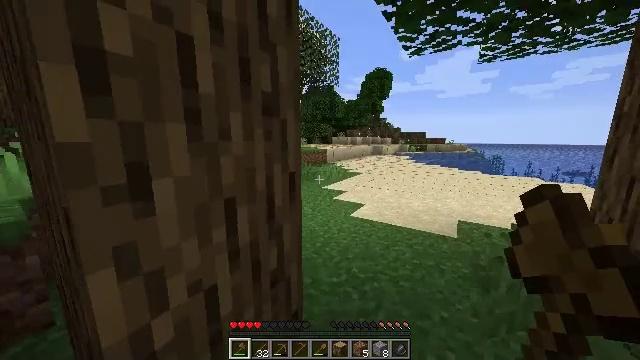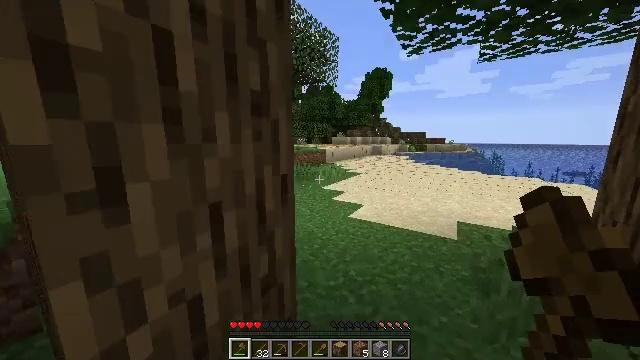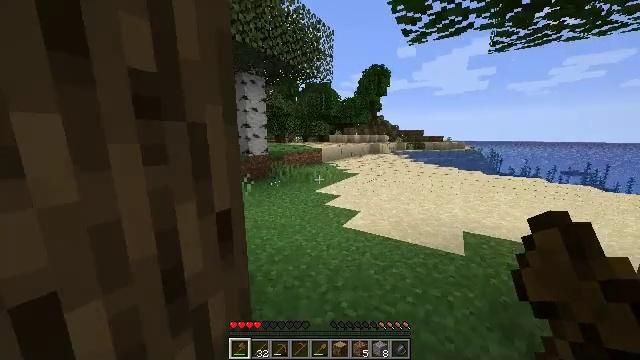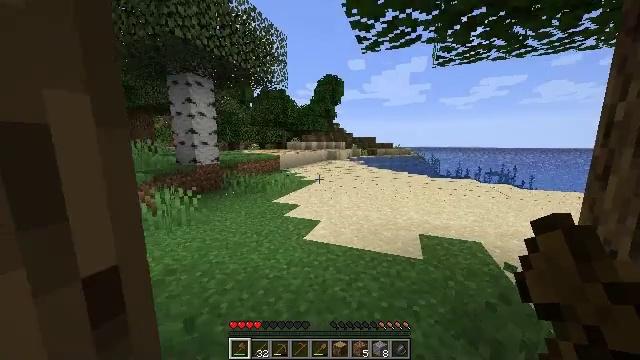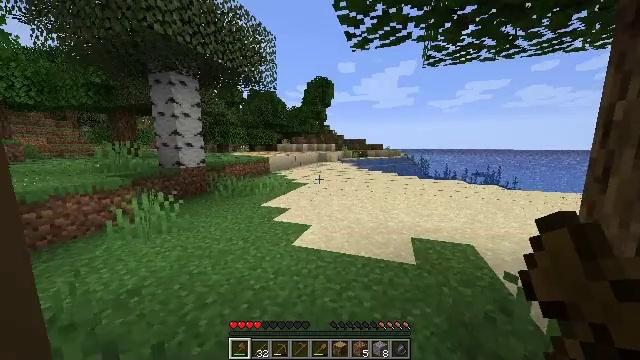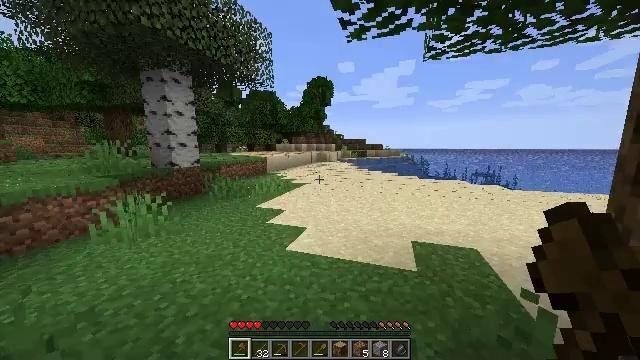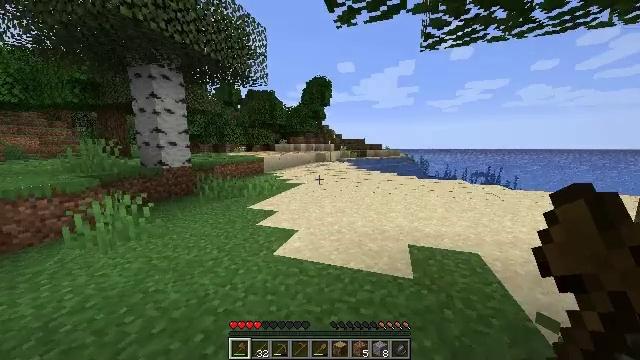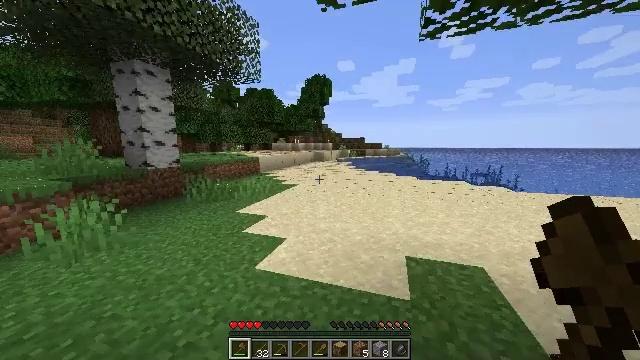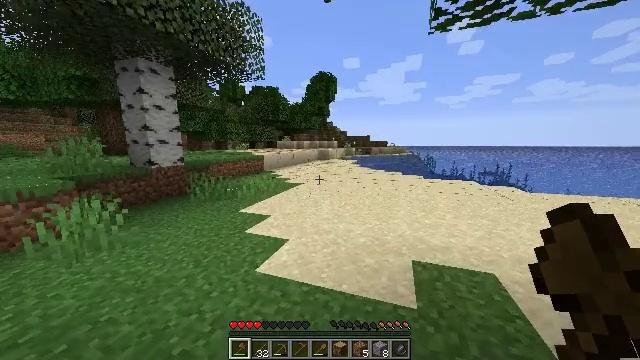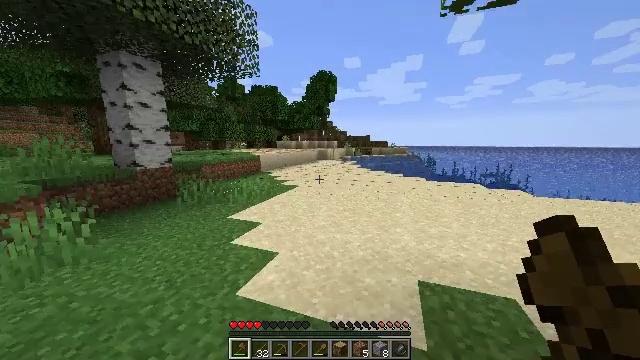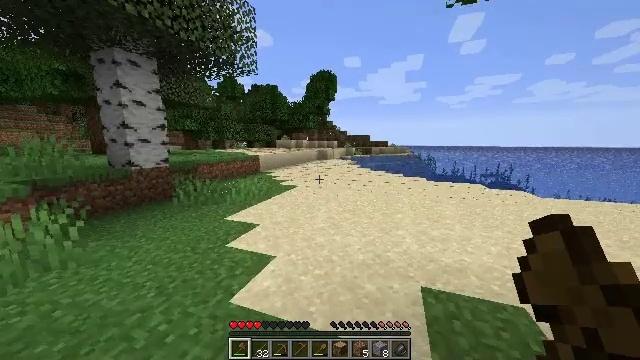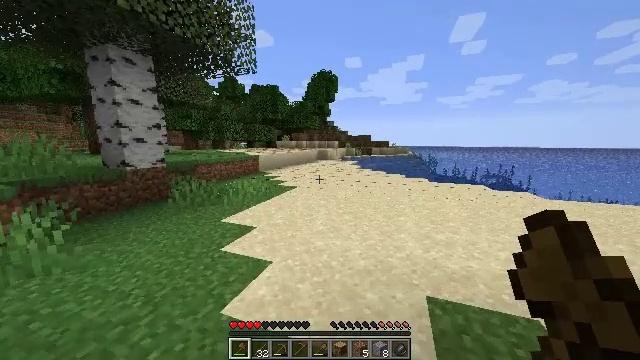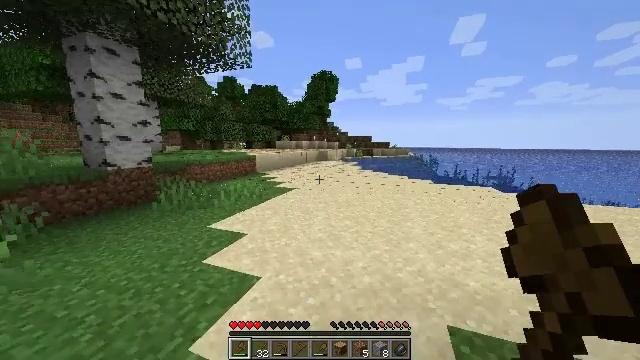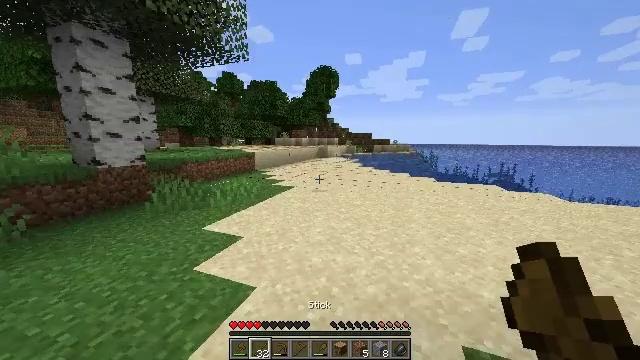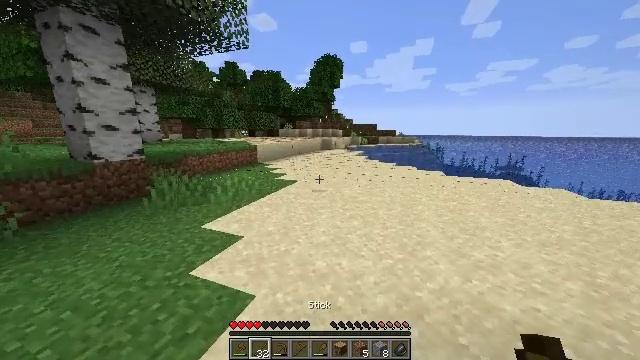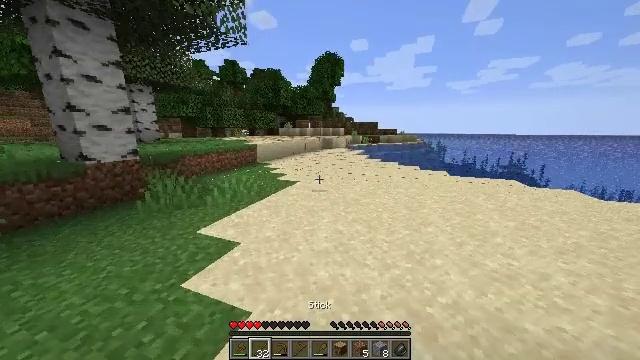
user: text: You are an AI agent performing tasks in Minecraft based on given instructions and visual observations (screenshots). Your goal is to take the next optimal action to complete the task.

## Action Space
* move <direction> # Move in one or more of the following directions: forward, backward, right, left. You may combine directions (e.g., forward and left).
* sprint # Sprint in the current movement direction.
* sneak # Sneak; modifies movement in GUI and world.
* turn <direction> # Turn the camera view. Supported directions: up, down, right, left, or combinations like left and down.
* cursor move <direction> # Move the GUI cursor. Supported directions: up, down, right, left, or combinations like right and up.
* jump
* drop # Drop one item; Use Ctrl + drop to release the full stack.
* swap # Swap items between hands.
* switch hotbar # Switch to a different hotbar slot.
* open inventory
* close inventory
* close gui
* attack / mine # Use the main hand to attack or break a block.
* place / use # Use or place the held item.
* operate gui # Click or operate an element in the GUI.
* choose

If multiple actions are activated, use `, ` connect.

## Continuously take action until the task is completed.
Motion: motion action
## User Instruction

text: Dig up some sand.
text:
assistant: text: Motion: move forward, sprint
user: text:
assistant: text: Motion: move forward, sprint
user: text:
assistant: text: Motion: move forward, sprint, turn right and up
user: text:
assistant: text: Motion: move forward and move right, sprint, turn right
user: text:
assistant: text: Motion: move forward and move right, sprint
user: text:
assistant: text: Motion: move forward and move right, sprint
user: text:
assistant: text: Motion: move forward, sprint
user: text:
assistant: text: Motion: move forward, sprint, turn left
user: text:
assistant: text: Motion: move forward, sprint
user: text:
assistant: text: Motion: move forward, sprint
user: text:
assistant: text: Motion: move forward, sprint
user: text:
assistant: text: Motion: move forward, sprint
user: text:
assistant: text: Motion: move forward, sprint
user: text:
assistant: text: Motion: move forward, sprint, turn left and down
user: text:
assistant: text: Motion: move forward, sprint
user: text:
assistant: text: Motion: move forward, sprint
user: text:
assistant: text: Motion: move forward, sprint
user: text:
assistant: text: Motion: move forward, sprint
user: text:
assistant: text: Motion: move forward, sprint
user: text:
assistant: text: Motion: move forward, sprint
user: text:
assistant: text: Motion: move forward, sprint
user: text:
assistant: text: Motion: move forward, sprint
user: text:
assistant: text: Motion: move forward, sprint
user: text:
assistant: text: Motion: move forward, sprint
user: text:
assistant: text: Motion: move forward, sprint
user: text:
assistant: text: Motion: move forward, sprint
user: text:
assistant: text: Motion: move forward, sprint
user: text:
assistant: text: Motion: move forward, sprint
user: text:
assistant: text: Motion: move forward, sprint
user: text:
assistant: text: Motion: move forward, sprint